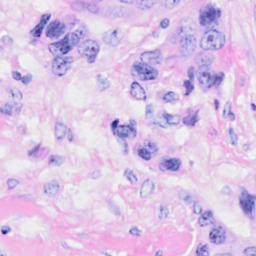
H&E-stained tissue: Breast